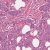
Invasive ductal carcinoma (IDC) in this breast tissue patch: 1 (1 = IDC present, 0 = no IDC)